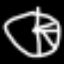
Label: clock